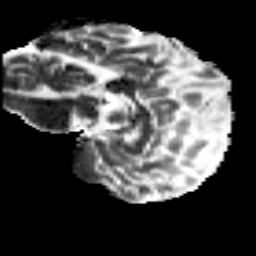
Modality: MD
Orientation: sagittal
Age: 26
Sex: male
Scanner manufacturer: siemens
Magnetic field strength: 3 T
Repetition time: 8.8 s
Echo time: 0.085 s